Field crop: tomato
Growth stage: 1
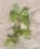
Species: portulaca